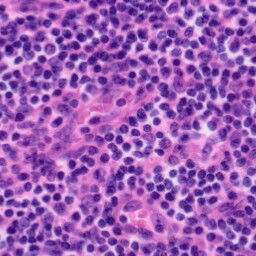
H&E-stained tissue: Tonsil